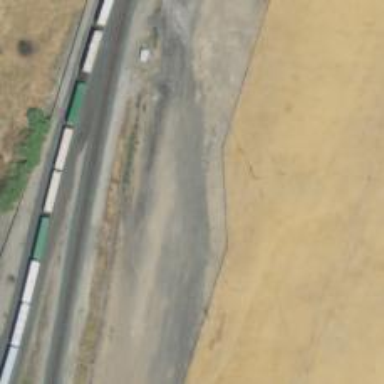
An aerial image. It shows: Abandoned railway.